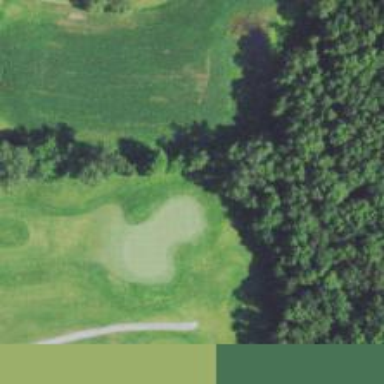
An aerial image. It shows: Golf hole.